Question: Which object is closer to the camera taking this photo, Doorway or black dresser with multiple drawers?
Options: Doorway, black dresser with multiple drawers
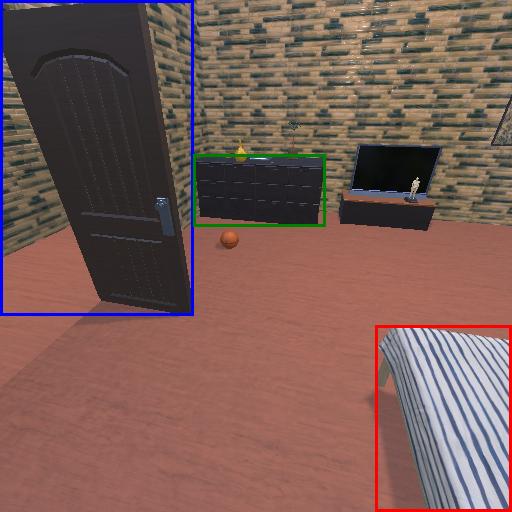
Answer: Doorway